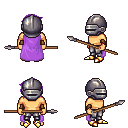
a pixel art fantasy rpg character, male body template, human, tanned skin, lavender cape, metal pants, purple pixie cut hairstyle, metal helm, cloth bracers, gold boots, spear, four views (front, back, left, right), 2x2 character sprite sheet, small pixel art, hard edges, no anti-aliasing